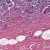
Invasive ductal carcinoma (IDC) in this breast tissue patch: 1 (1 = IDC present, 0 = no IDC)